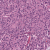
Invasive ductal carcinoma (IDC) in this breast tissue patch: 1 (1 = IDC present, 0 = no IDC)